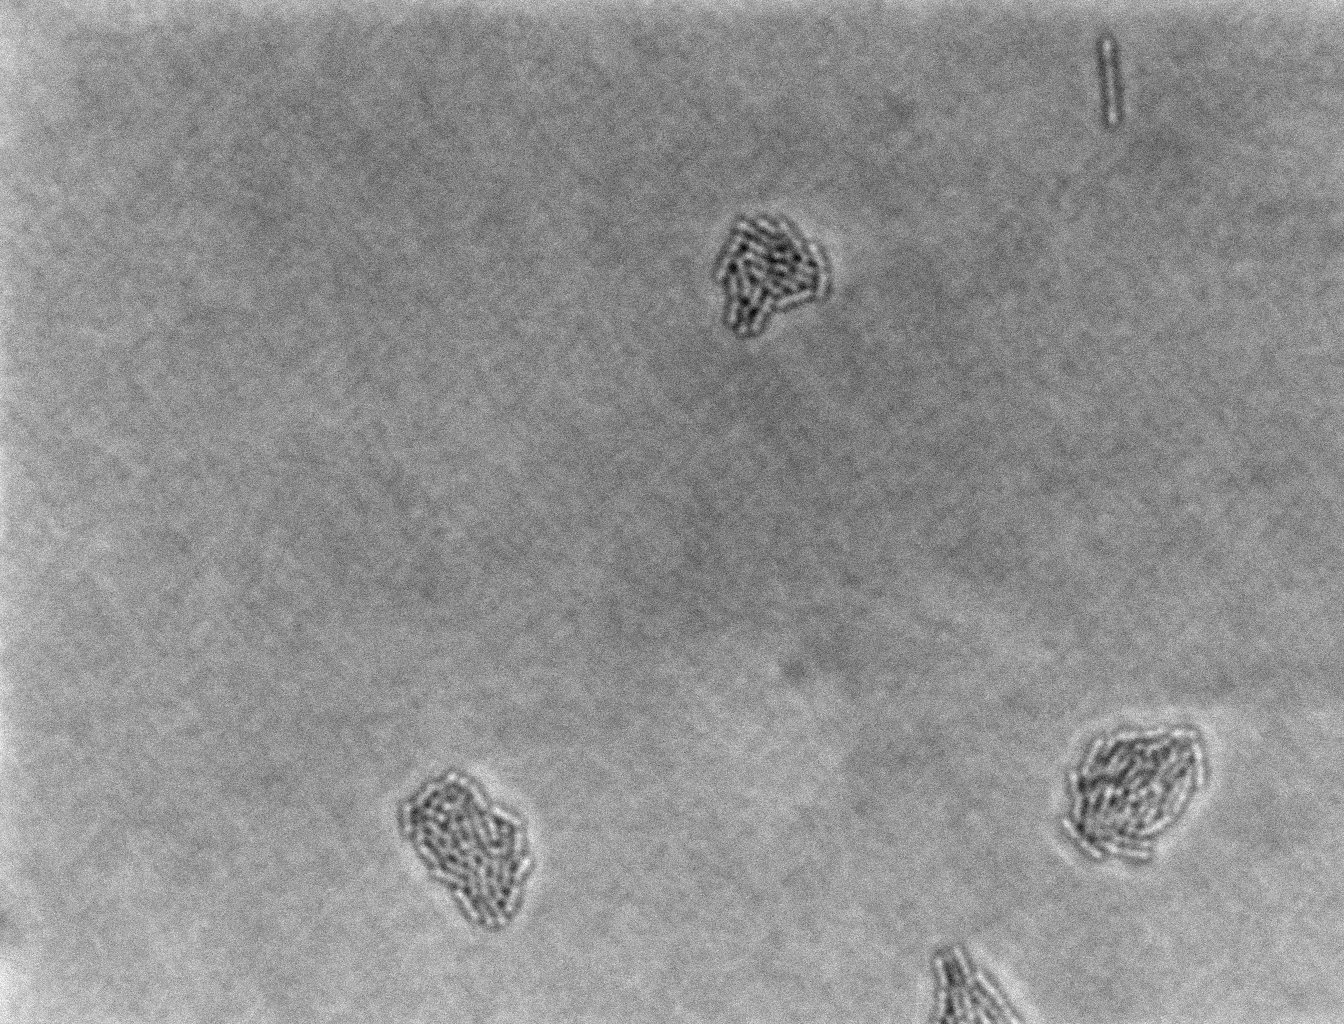
Brightfield microscopy, 60x objective, 3 h incubation